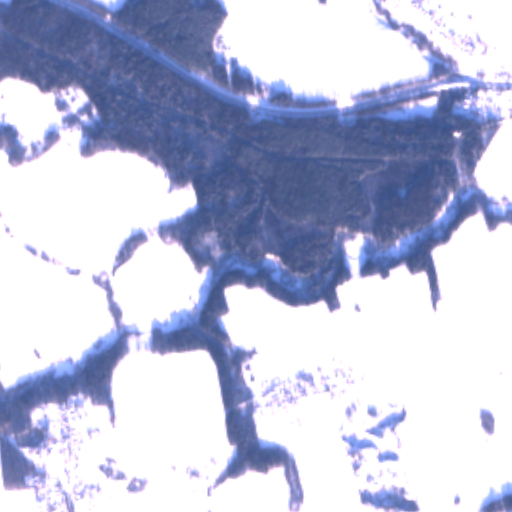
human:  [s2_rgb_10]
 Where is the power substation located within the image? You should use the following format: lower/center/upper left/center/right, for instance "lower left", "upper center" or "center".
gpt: The power substation is located in the upper right of the image.
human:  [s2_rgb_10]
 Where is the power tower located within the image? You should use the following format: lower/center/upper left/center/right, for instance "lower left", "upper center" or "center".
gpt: The power tower is located in the upper right of the image.
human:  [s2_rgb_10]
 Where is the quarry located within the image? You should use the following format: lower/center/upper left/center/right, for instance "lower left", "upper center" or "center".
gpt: The quarry is located in the lower right of the image.
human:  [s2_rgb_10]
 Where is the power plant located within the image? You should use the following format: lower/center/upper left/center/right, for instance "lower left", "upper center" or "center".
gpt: There is no power plant in the image.